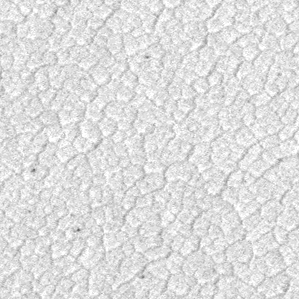
Label: frost